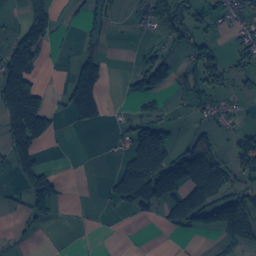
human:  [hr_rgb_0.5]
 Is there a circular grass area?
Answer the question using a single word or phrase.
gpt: no

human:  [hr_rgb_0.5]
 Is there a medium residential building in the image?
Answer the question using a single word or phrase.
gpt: yes

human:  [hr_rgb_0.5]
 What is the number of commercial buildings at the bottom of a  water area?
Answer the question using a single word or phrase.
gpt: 1

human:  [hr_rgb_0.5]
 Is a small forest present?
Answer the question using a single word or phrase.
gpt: yes

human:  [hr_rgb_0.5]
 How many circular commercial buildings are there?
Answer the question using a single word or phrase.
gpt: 0

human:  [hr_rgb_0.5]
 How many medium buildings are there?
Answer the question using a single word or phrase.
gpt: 1

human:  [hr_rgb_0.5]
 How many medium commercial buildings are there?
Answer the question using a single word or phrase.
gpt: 0

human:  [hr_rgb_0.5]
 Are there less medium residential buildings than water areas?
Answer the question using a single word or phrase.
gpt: yes

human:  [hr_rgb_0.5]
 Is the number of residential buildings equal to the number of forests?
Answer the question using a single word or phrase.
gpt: no

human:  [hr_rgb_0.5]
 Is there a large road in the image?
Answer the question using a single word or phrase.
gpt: no

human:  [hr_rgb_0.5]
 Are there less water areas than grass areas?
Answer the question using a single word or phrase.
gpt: yes

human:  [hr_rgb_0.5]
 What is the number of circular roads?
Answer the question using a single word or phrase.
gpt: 0

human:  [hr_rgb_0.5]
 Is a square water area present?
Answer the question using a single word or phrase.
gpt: yes

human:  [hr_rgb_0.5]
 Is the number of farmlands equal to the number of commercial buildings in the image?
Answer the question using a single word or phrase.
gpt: no

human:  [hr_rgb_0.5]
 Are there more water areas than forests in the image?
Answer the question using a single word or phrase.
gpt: no

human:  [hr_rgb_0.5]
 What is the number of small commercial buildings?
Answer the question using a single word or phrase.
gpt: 1

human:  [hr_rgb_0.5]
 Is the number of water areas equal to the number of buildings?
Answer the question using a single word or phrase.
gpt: no

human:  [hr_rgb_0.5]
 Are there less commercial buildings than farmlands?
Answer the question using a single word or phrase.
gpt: yes

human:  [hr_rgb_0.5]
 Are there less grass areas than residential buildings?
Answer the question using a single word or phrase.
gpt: yes

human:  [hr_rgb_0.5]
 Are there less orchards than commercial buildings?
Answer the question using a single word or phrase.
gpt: no

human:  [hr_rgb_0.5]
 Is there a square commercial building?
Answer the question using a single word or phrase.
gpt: no

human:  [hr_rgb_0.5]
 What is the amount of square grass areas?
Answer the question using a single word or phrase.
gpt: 0

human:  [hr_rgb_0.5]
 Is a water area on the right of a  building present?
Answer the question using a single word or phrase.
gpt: yes

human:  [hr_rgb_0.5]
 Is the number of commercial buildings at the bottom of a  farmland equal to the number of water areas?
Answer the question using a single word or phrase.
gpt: no

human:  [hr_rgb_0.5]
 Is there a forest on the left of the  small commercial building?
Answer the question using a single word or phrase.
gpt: no

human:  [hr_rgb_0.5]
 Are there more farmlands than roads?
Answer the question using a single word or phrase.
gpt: no

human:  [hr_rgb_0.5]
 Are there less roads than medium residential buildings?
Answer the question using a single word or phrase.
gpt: no

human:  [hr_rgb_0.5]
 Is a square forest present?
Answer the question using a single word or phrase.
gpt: no

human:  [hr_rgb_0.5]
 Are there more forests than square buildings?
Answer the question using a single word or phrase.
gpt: yes

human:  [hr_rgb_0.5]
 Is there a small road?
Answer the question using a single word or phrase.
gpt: yes

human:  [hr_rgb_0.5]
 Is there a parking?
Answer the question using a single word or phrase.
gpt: yes

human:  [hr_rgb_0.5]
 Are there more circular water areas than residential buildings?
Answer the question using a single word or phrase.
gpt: no

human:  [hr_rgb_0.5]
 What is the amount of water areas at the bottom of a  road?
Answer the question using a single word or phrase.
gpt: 14

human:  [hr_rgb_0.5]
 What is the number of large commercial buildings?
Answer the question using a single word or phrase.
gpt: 0

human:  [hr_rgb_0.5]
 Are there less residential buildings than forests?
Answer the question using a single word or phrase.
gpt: no

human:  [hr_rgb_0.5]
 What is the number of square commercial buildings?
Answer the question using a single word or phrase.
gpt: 0